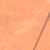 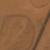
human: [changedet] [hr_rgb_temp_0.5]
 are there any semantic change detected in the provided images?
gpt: A street was built near to the existing one.